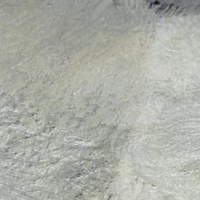
EUNIS habitat code: 48
Species observed at this site:
Saxifraga oppositifolia